Question: I'm trying to follow <URL> but I'm stuck where the documentation don't show how to actually create the toolbar they're showing ...
(I'm working on Visual Studio 2013 with OpenCV 2.4.9 on a 64bit based aplication)
Am I missing something ?
EDIT : Here's a picture of the Toolbar(left), next to a Trackbar.
Please, if there is still confusion, tell me before downvoting so I can explain more.

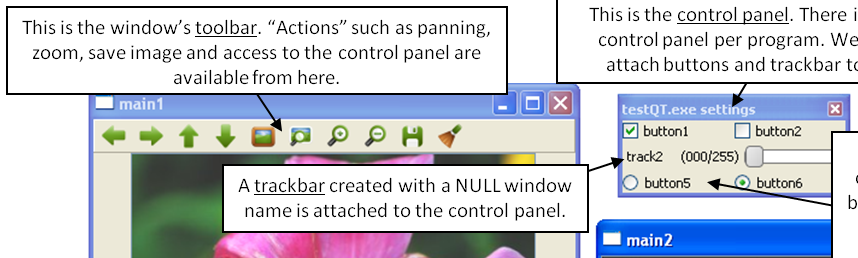
Answer: The toolbar is created automatically by the OpenCV highgui module in every "NamedWindow" if OpenCV is compiled with Qt support. If you can't see this toolbars you should re-build OpenCV . To do so, build OpenCV from source (by using CMAKE) and make sure the option WITH_QT is set.
If you build OpenCV with CMAKE GUI you can find this option in the configuration menu:

One thing you should have in mind is that OpenCV won't allow you to modify the toolbars as it does with the TrackBar or the NamedWindow.